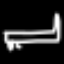
Label: bed